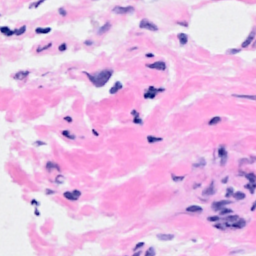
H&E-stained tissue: Breast